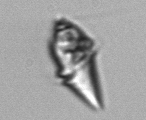
Label: Gyrodinium